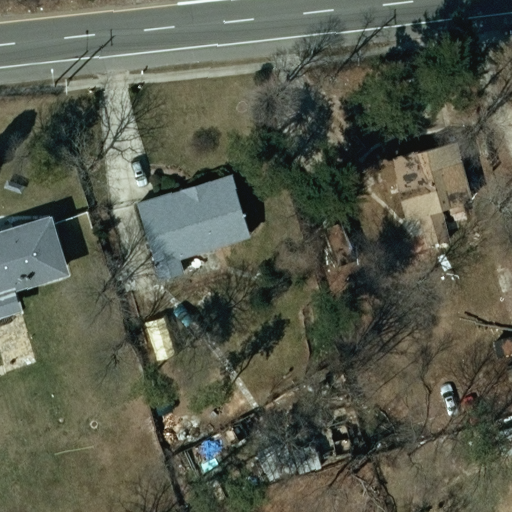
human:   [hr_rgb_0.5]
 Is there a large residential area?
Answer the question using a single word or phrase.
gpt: yes

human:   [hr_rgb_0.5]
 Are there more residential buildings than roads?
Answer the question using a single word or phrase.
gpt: yes

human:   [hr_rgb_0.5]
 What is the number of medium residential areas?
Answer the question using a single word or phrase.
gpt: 0

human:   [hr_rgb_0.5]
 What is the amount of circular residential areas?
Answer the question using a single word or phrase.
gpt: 0

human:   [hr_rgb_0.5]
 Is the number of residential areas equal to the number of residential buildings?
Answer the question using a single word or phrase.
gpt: no

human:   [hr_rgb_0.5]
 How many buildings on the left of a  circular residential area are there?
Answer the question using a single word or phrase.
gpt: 0

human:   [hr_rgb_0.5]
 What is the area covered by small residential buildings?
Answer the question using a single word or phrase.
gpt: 0m2

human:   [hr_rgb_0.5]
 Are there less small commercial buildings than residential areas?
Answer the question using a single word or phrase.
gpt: yes

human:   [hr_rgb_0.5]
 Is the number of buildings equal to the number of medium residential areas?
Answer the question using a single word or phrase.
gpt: no

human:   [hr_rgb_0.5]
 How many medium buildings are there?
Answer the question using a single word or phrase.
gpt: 3

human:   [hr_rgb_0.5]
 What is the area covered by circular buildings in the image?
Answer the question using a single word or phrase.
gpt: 0m2

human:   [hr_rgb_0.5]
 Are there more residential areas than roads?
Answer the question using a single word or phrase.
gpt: no

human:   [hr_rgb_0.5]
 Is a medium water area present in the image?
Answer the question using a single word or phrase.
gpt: no

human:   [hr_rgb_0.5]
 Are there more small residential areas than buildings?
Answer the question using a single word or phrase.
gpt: no

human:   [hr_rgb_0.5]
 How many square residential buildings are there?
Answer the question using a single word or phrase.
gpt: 0

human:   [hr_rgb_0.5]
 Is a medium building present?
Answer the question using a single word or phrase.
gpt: yes

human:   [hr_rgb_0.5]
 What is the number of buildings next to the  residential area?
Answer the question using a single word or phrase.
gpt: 4

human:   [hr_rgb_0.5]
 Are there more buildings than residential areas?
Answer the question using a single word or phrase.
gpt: yes

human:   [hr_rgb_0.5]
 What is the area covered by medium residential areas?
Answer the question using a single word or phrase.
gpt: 0m2

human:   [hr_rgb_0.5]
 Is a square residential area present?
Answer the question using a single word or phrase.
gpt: no

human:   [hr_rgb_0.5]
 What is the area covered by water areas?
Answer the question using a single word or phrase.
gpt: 0m2

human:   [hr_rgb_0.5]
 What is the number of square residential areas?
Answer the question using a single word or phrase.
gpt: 0

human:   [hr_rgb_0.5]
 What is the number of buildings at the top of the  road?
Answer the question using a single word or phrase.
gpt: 0

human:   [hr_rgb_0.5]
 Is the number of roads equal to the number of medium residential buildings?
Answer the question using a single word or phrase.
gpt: no

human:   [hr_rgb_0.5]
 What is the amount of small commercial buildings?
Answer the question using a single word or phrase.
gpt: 0

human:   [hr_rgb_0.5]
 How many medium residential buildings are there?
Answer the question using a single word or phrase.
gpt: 3

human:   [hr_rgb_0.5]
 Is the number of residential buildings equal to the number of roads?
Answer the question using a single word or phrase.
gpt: no

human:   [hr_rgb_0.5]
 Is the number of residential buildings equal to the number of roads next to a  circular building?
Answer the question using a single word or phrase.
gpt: no

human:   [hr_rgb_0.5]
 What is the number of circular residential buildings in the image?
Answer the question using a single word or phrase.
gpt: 0

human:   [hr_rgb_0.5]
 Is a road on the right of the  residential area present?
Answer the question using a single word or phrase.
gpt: no

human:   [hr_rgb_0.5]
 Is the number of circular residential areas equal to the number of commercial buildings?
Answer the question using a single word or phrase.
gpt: yes

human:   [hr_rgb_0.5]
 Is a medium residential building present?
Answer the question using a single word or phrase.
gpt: yes

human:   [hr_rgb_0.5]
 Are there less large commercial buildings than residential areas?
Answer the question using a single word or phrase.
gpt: yes

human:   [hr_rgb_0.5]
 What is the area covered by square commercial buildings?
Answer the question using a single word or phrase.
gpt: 0m2

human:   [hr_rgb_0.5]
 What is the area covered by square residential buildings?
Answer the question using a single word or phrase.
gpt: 0m2

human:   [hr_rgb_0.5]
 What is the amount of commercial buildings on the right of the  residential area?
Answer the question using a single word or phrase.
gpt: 0

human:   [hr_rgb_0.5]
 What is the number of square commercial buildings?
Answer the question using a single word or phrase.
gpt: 0